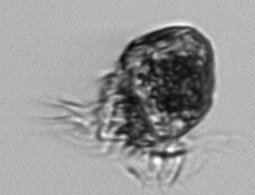
Label: Strombidium_morphotype1